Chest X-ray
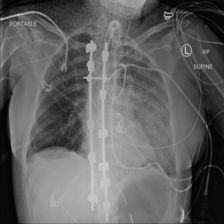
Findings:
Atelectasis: negative
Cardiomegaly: negative
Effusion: negative
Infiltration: positive
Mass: negative
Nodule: negative
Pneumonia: negative
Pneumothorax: negative
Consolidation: negative
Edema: negative
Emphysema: negative
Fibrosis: negative
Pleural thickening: negative
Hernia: negative